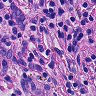
Metastatic tissue present: yes